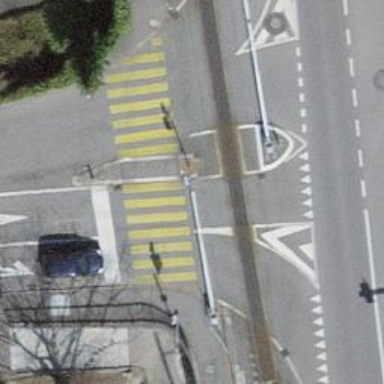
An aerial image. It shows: Railway level crossing.